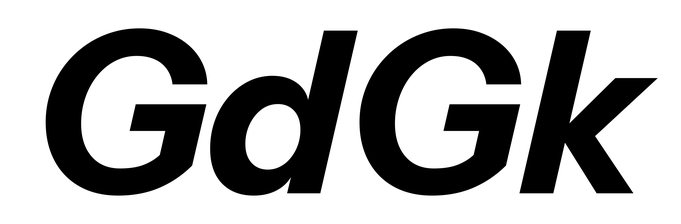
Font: InstrumentSans-Italic_Bold_Italic